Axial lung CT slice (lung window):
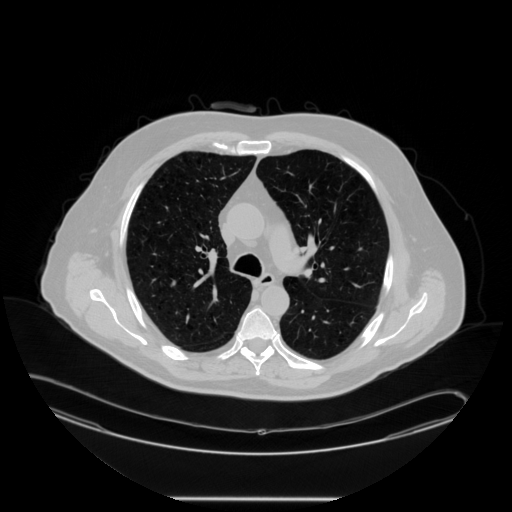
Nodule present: no